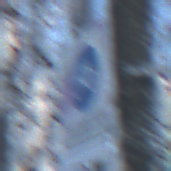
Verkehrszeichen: BeginnFahrradstrasse
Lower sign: MehrspurigeFahrzeugeFrei2
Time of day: MorningAfternoon
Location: Outdoor (Nature)
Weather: Clear
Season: Winter
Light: Natural